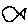
Label: fish